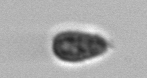
Label: Pseudochattonella_farcimen